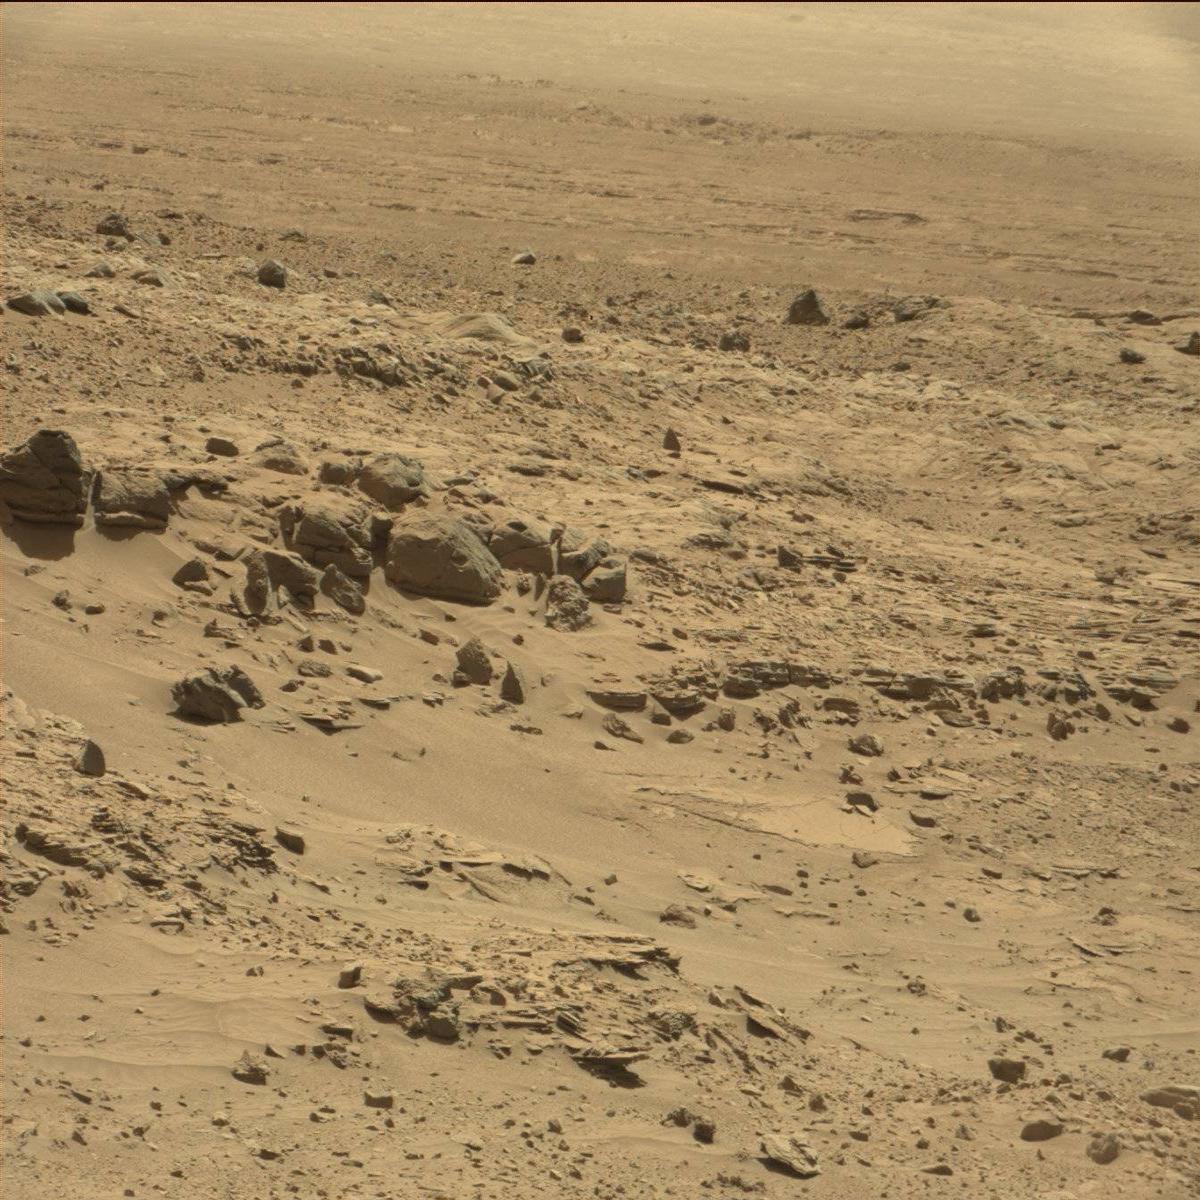
Terrain classes present: Bedrock, Ridge, Rock, Sand / Soil